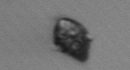
Label: Kryptoperidinium_triquetrum